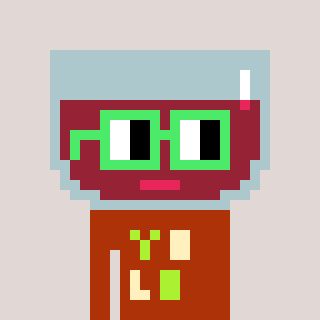
a pixel art character with square light green glasses, a wine-shaped head and a hotbrown-colored body on a warm background